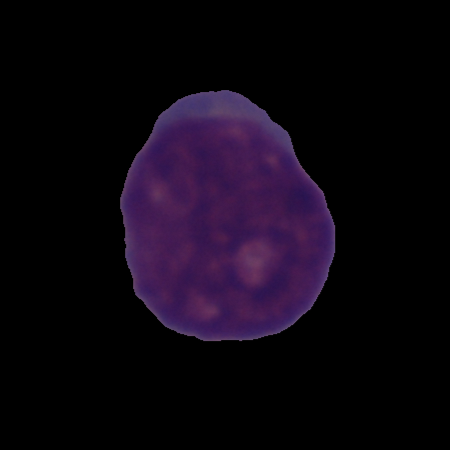
Label: cancer